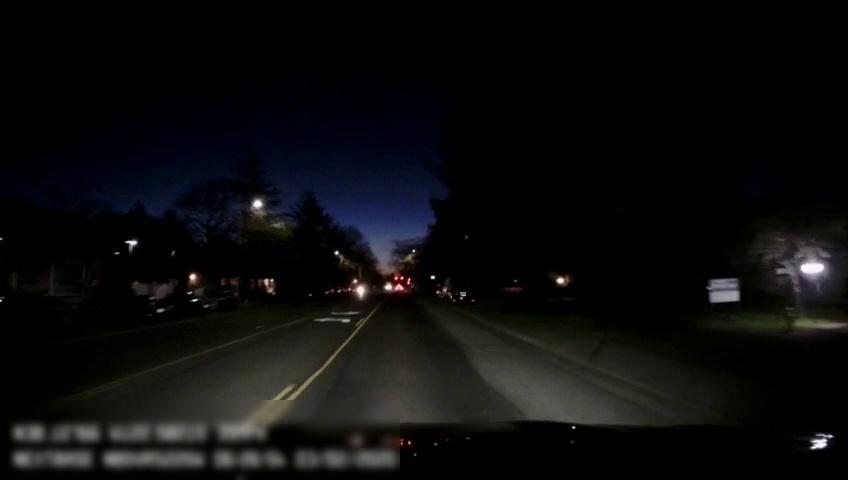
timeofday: Night
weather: Cloudy
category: Drivable Space
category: Vehicles | Car
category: Vehicles | Car
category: Vehicles | SUV
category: Vehicles | Car
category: Vehicles | Car
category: Vehicles | Van
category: Lanes | Current Lane
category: Lanes | Opposite Lane